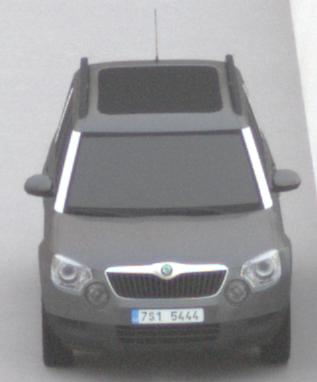
Make: Skoda
Model: Yeti 1.2 TSI
Detailed model: Yeti
Model produced from: 2009/11
Model produced until: 2011/10
Doors: 5
Color: gray
Road condition: dry road
Daytime: sunrise or sunset
Contrast: low contrast